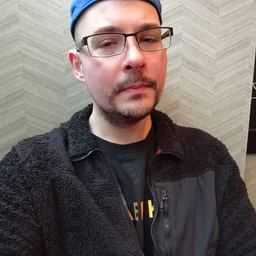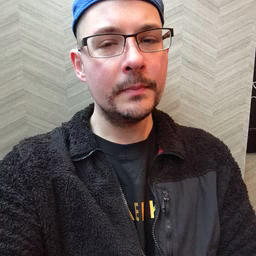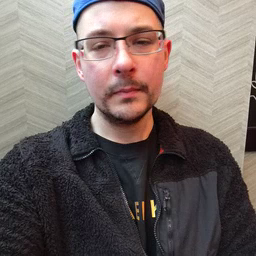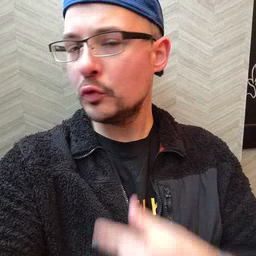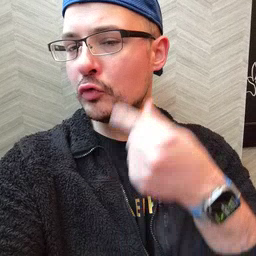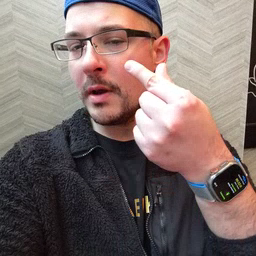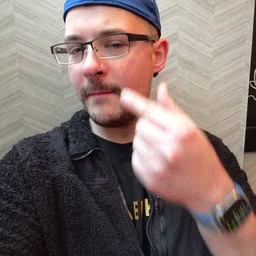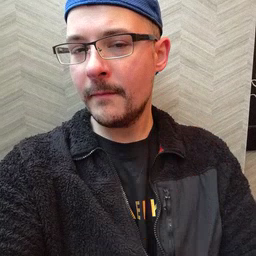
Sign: giraffe